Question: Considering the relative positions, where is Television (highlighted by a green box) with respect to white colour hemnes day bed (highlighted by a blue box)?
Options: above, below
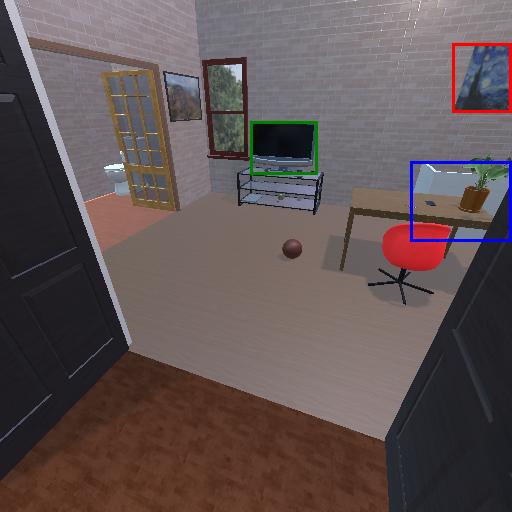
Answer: above